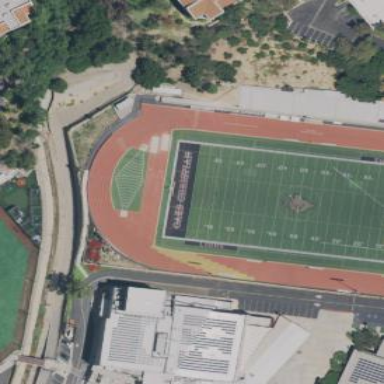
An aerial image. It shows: American football pitch with artificial turf.